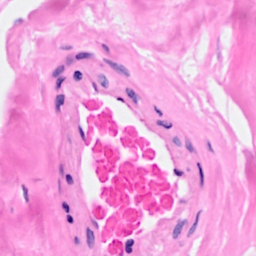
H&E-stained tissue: Breast